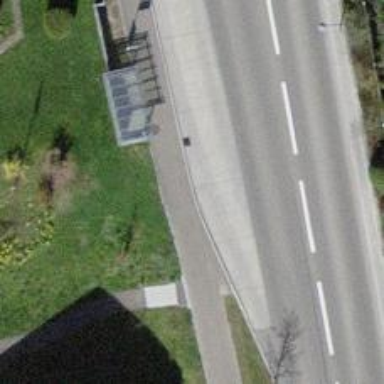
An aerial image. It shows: Platform with shelter for public transport.